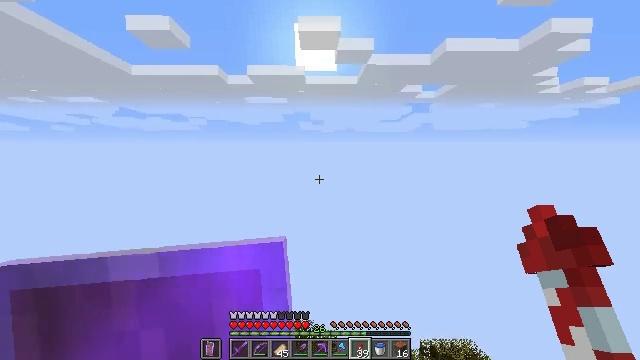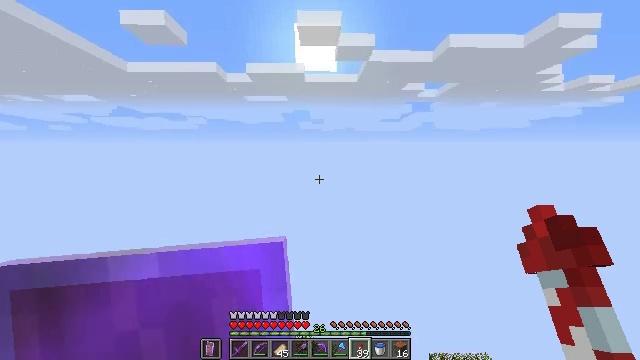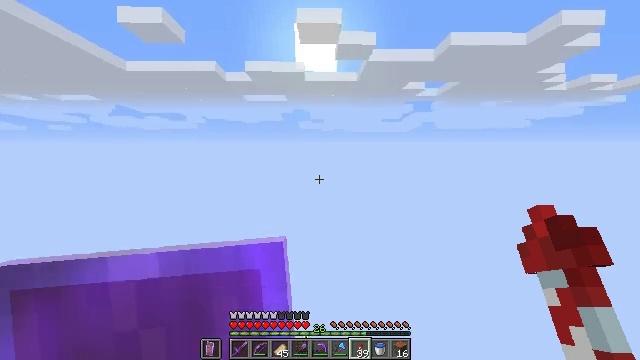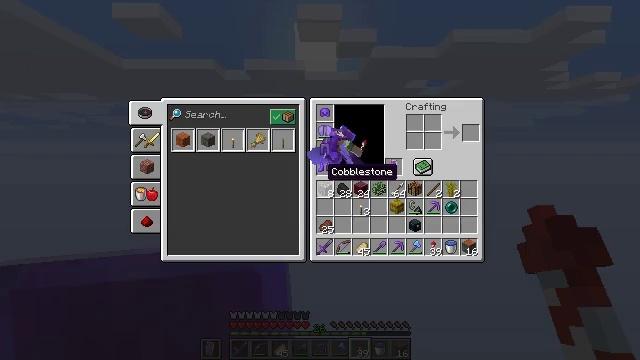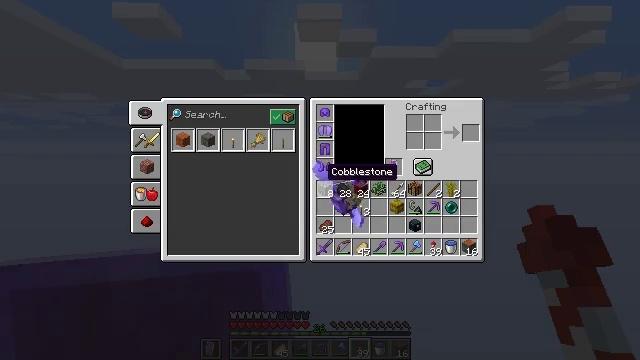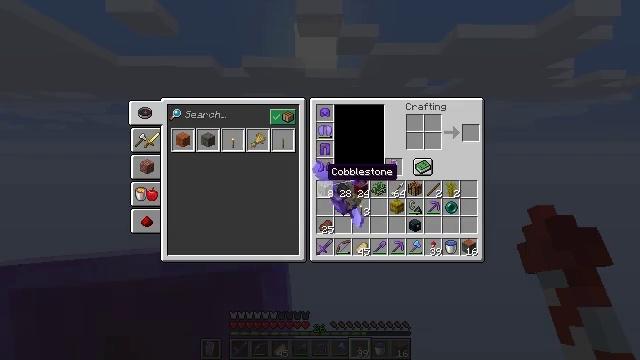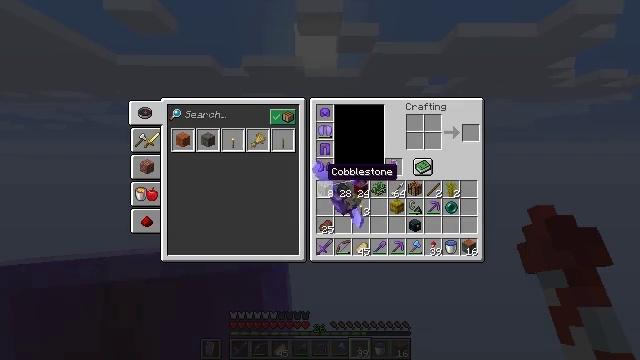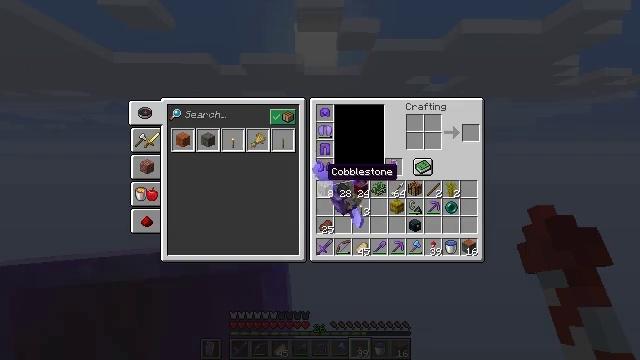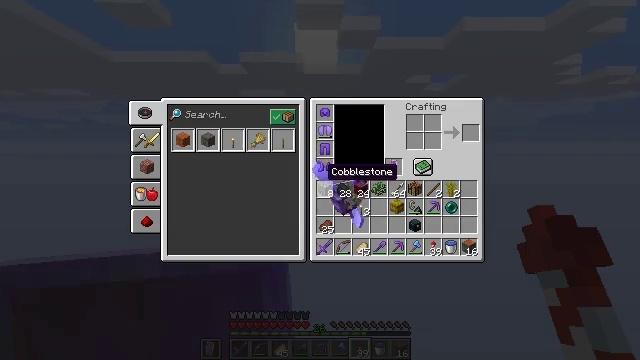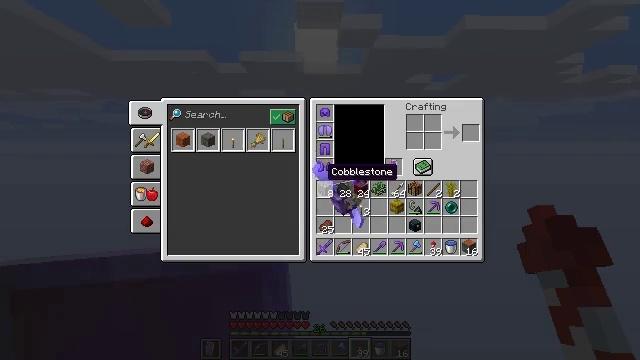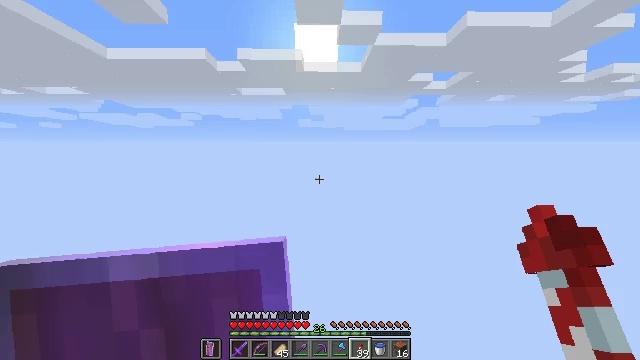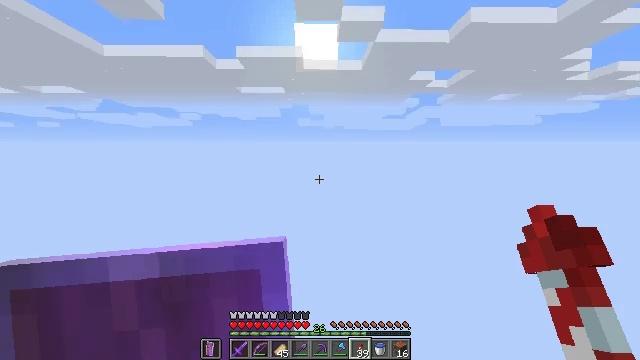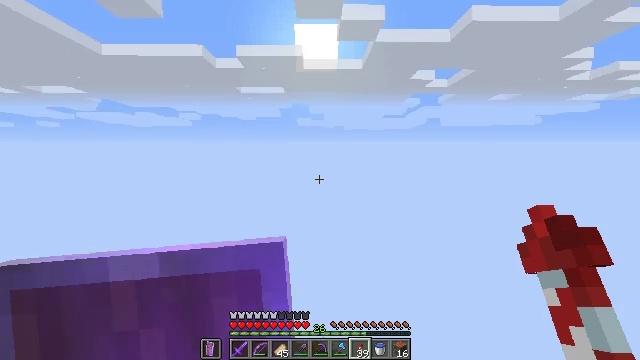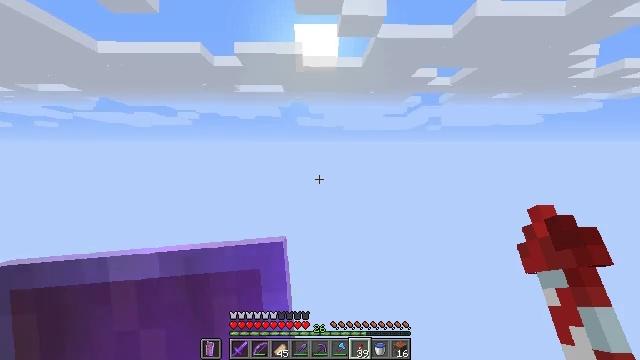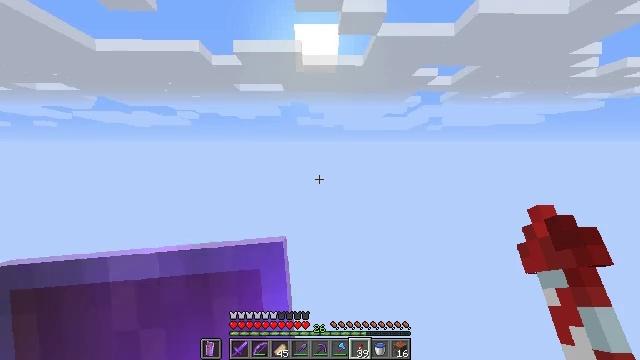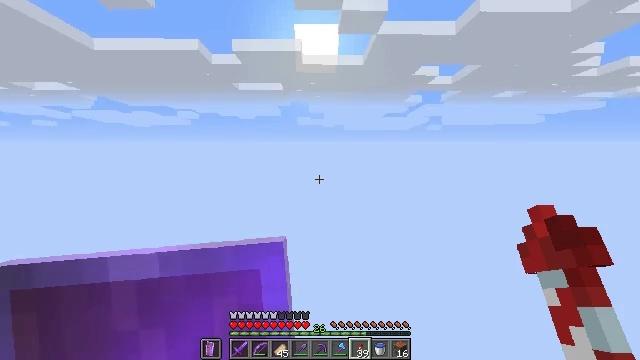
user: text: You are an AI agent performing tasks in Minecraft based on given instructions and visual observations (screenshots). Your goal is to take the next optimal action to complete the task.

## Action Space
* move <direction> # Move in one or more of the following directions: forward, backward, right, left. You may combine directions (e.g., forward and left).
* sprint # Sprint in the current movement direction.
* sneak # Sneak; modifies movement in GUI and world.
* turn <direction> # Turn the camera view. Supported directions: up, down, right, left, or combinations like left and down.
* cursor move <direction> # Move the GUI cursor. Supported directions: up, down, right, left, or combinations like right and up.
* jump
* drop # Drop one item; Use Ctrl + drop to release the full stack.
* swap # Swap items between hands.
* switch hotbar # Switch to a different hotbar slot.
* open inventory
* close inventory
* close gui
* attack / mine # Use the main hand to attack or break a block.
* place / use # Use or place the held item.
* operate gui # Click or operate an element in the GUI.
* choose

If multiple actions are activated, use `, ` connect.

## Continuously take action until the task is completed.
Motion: motion action
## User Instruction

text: drop acacia leaves
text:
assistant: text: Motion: no_op
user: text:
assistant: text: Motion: no_op
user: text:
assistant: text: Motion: open inventory
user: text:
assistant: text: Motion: open inventory
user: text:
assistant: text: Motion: open inventory
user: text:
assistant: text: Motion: no_op
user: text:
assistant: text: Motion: no_op
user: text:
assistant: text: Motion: no_op
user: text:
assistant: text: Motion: no_op
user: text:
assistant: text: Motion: no_op
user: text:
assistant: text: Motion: no_op
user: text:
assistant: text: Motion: no_op
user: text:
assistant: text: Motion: no_op
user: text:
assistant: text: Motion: no_op
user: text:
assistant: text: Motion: no_op
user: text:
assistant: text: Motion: no_op
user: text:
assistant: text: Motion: no_op
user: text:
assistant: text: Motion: no_op
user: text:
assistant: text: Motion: no_op
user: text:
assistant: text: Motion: no_op
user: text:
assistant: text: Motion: turn left and up
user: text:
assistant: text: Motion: no_op
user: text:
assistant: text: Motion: no_op
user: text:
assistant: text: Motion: no_op
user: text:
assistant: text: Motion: no_op
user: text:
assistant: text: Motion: no_op
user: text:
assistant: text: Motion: no_op
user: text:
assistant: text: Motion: close inventory
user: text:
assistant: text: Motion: close inventory
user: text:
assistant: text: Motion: close inventory